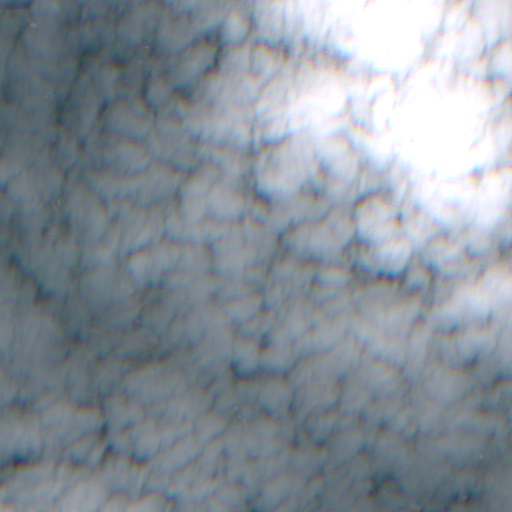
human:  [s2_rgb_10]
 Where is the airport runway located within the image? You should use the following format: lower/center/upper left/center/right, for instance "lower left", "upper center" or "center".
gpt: The airport runway is located in the lower left of the image.
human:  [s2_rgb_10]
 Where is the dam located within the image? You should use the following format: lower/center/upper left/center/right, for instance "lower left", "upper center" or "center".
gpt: The dam is located in the center right of the image.
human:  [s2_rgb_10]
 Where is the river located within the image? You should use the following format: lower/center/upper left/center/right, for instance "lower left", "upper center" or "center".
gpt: The river is located in the lower left of the image.
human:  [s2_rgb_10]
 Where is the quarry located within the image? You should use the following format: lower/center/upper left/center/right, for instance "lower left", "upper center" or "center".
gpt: There is no quarry in the image.